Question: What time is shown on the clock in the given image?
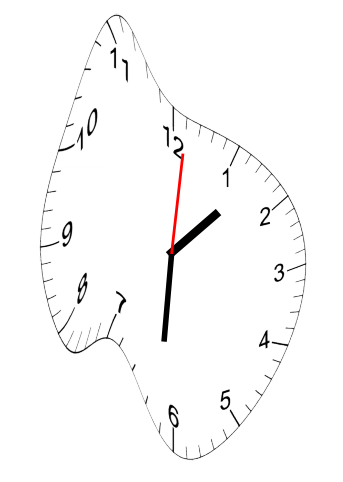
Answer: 01:31:01